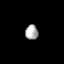
Tissue: prostate
Cell type: T cells
Senescence score: 0.2493
Nuclear area (px): 179
Mean DAPI intensity: 178.117